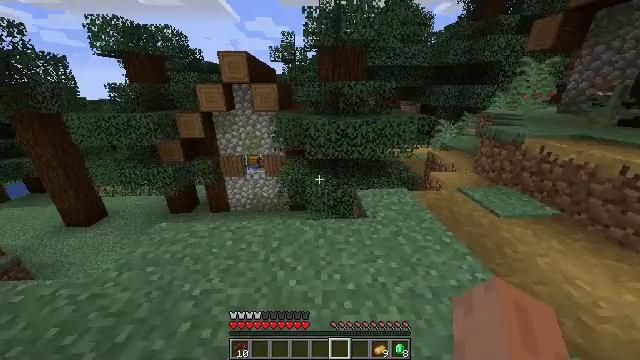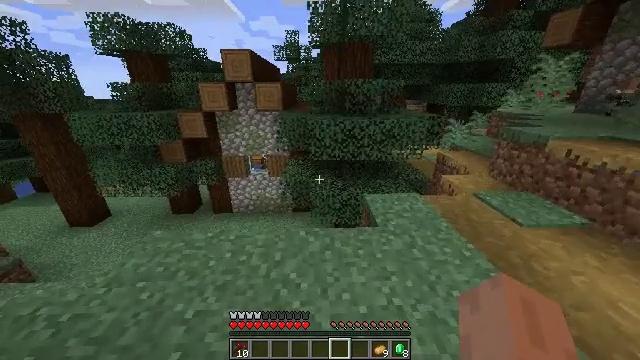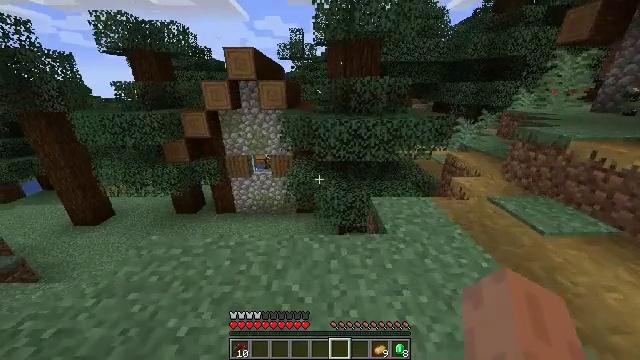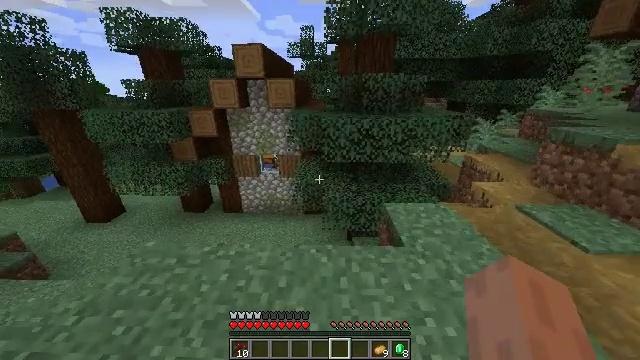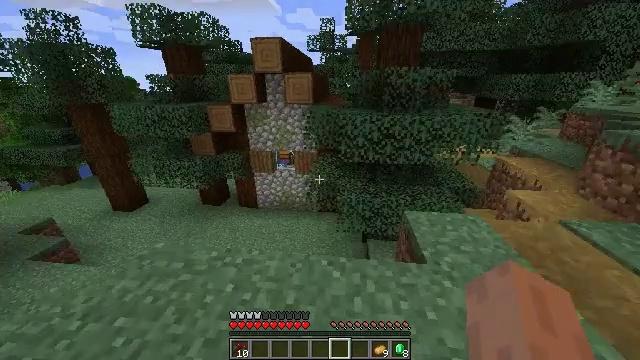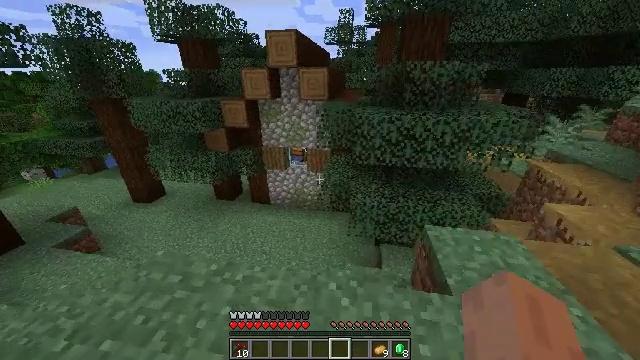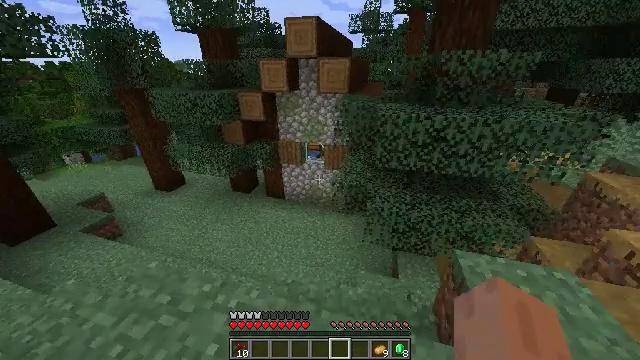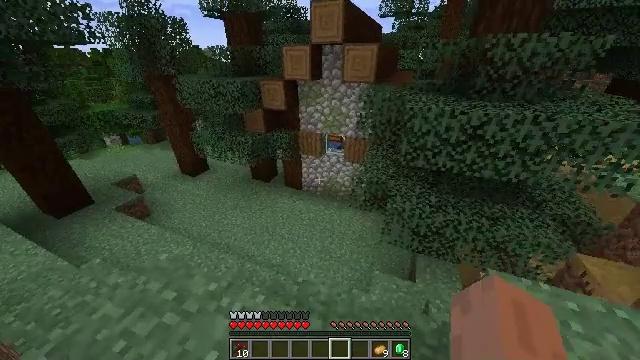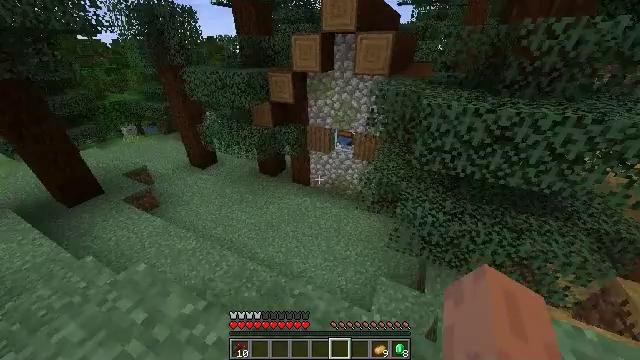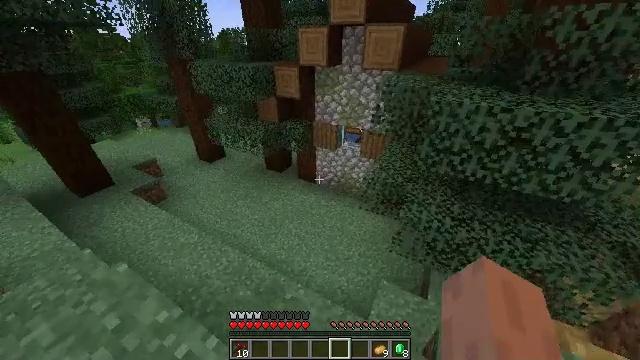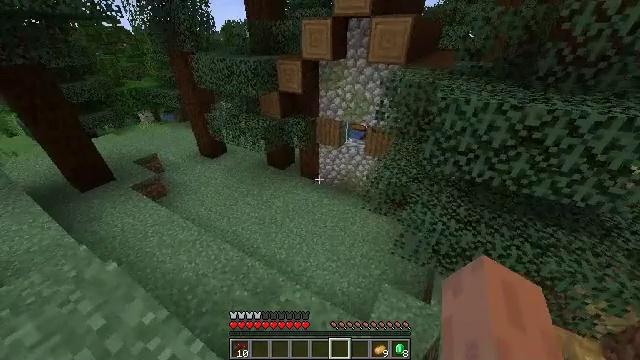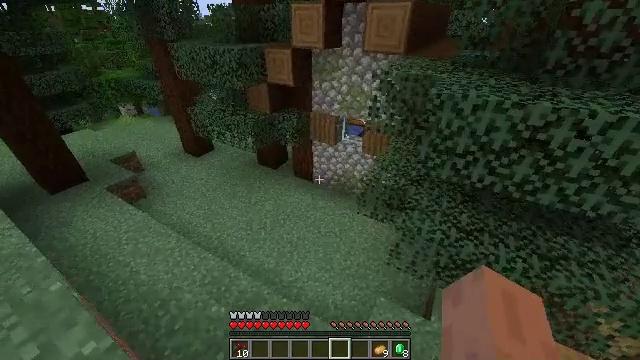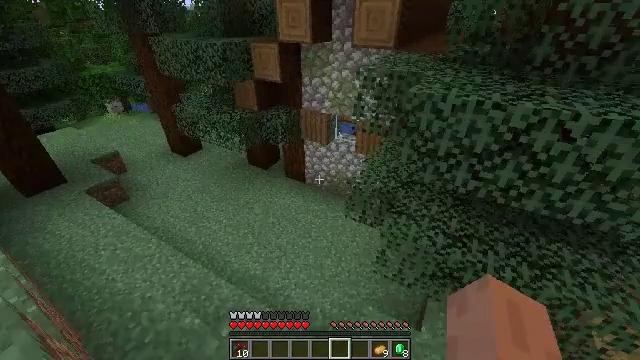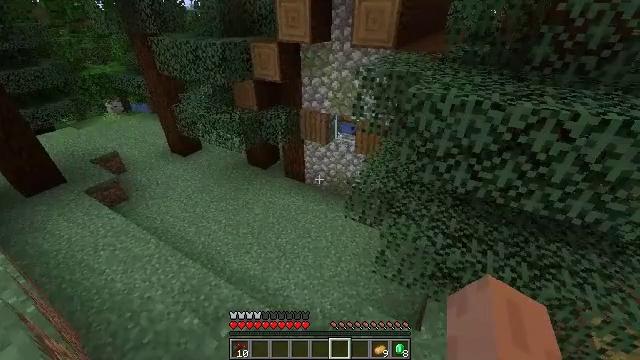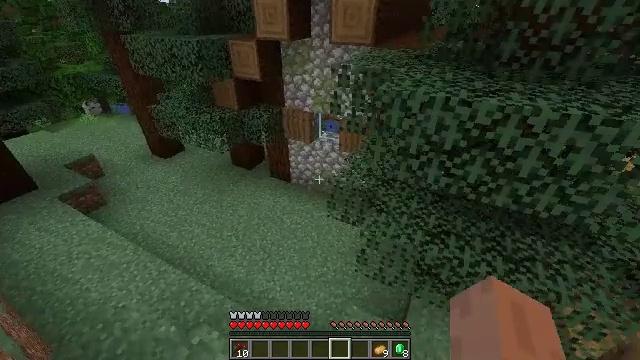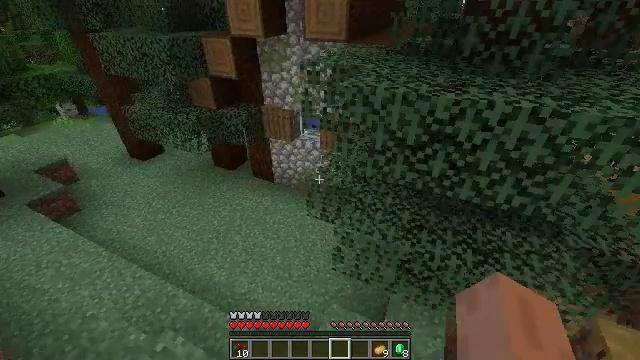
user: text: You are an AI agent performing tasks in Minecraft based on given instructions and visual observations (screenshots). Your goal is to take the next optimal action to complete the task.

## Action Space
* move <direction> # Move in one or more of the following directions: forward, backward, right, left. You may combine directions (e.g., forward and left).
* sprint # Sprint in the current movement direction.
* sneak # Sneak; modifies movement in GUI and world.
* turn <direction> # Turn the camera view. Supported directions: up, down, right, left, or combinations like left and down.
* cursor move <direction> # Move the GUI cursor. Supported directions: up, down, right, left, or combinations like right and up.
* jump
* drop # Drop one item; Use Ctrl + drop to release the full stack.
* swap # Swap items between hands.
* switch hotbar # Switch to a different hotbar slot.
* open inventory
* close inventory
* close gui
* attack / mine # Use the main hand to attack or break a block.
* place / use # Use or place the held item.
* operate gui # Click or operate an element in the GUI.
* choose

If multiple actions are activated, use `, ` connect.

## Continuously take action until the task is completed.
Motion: motion action
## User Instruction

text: Remove the purple carpet from the floor.
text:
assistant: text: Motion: move forward, turn left
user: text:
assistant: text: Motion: move forward, turn left
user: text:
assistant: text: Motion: move forward, turn left
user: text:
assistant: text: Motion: move forward, turn left and down
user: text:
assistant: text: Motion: move forward, turn left and down
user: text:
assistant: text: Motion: move forward, turn left and down
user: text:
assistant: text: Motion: move forward, turn left and down
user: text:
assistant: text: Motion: move forward and move right, turn left and down
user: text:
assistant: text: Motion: move right, turn left and down
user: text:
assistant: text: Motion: move right, turn left
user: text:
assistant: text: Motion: move right
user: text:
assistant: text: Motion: move right
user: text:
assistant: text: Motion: move right
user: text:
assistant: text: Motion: move right, turn right
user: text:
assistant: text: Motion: move right, turn right
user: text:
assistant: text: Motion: move right, turn right
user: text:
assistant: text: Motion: move forward and move right, turn left
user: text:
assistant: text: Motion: move forward and move right, turn left
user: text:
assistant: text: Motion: move forward, turn left
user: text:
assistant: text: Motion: move forward, turn left
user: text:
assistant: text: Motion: move forward, turn left and up
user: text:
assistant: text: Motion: move forward, turn left
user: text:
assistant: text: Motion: move forward and move left, turn left
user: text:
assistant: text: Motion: move forward and move left, turn left and up
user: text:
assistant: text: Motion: move forward and move left
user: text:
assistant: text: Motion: move forward and move left
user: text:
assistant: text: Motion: move forward and move left
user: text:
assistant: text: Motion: move forward and move left
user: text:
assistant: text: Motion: move forward and move left
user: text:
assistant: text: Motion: move forward